Question: I like the Emacs color theme clarity. I start the theme with M-x color-theme-clarity. However, I would rather have the background was always black, rather than the mixed black and white as seen in my screenshot. It seems like if there is a line that has never had text on it, it will be white rather than black. How do I fix this?
Thank you and best regards.

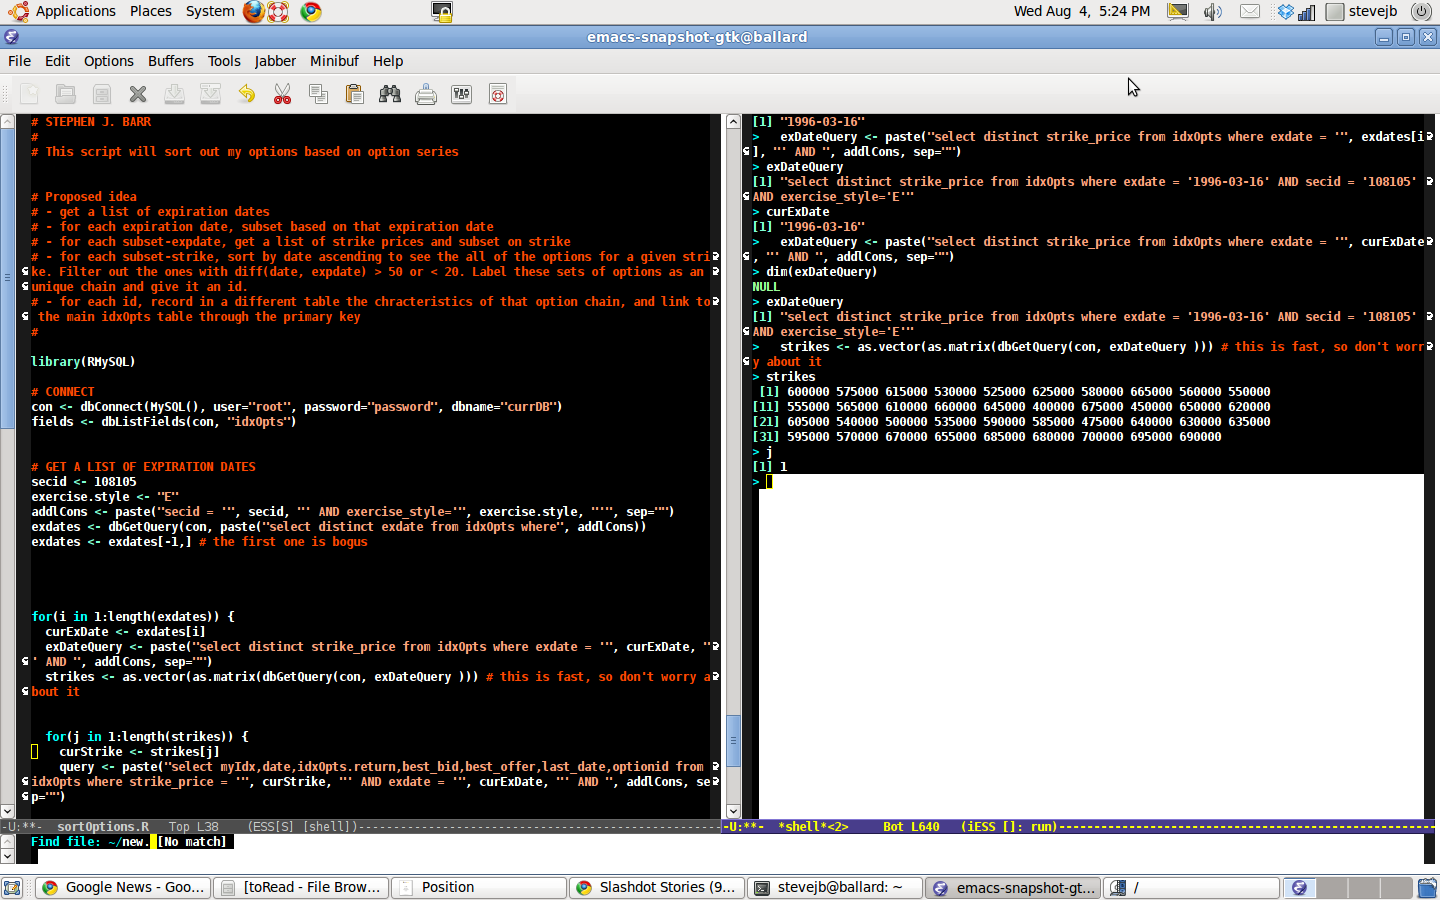
Answer: That is odd. I also use the color theme and I sometimes notice that if I switch to it from another theme some of the colors are off in certain areas.
Try setting it as the initial color theme in your .emacs file so that it is the first theme used when Emacs is opened:
'''
(require 'color-theme)
(setq color-theme-is-global t)
(color-theme-clarity)
'''
This might help if the issue is caused by a conflict with a previously used theme.